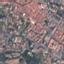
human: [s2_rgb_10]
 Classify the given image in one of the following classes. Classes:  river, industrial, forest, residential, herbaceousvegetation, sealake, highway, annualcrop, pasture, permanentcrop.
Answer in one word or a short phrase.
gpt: Residential